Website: bh-photo
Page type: address-validator
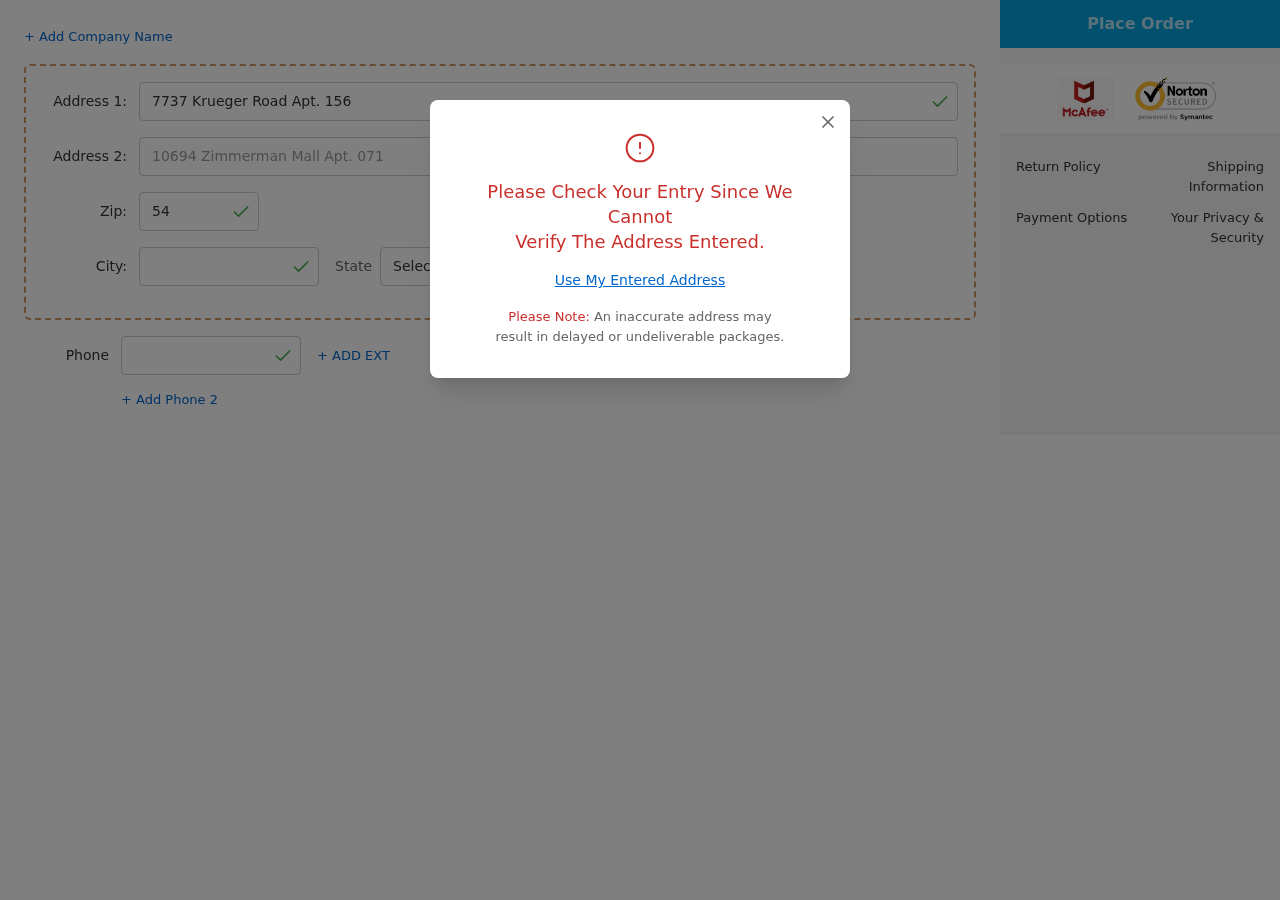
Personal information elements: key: PII_CITY
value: New Aaronside
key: PII_PHONE
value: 8807755892
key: PII_POSTCODE
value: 54554
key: PII_STATE_ABBR
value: PA
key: PII_STREET
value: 7737 Krueger Road Apt. 156
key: PII_STREET2
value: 10694 Zimmerman Mall Apt. 071